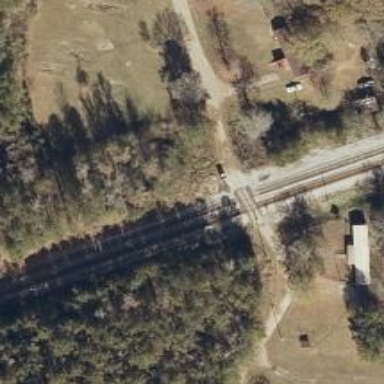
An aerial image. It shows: Uncontrolled level crossing on the railway.